Question: I use the <URL> api to make my window topmost with the HWND_TOPMOST param.
It works fine, but still tooltips are on top of it.

How to make my window on top of all. Is there an api that I'm missing?
I fixed it with a timer checking the foreground window and then setting mine to topmost.
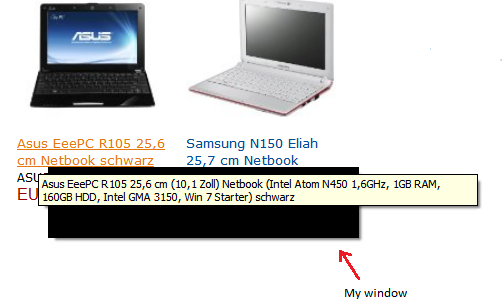
Answer: There is no way to do that, as noted in the <URL>. TopMost is TopMost. If two windows are competing one must loose. There is no secret MoreTopMost constant.